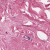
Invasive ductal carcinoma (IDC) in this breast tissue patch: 0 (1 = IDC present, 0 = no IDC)